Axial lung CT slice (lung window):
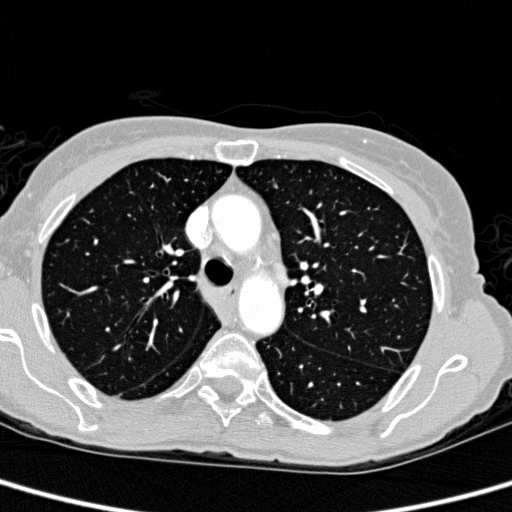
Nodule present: no